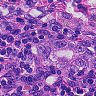
Metastatic tissue present: yes